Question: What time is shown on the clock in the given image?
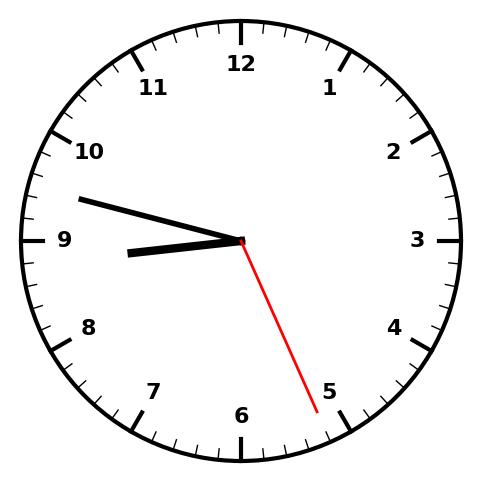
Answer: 08:47:26